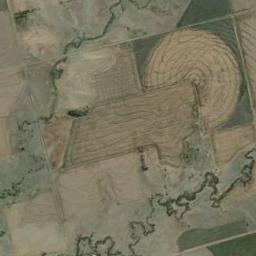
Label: circular_farmland